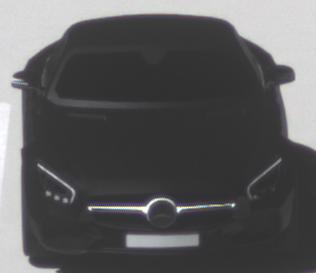
Make: Mercedes-Benz
Model: AMG GT Coupé
Detailed model: AMG GT (190) Coupé
Model produced from: 2014/10
Model produced until: 2017/01
Doors: 2
Color: black
Road condition: dry road
Daytime: midday
Contrast: medium contrast